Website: apple
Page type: store-pickup
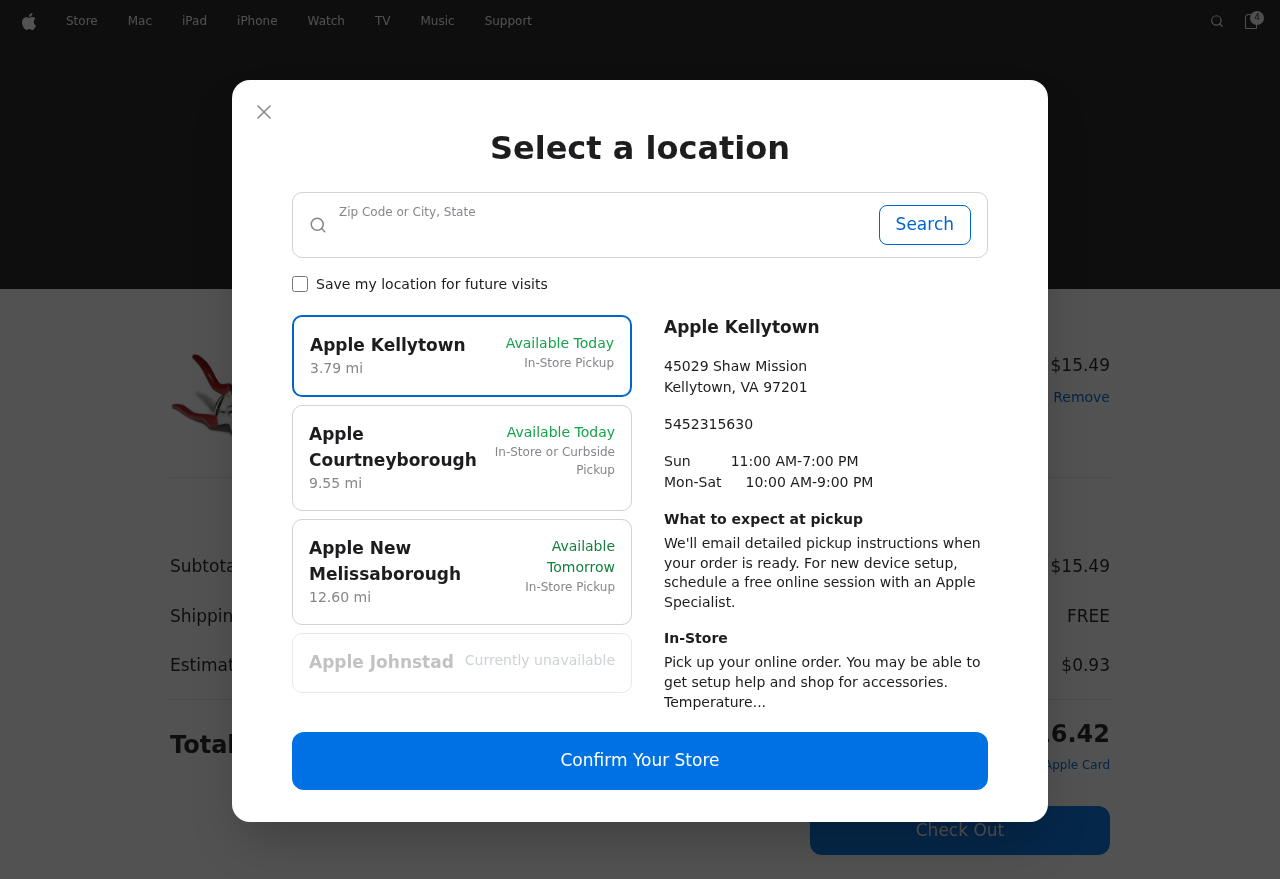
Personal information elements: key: PII_CITY_STATE
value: New Gregory, VA
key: PII_LOCATION1_CITY
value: Apple Kellytown
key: PII_LOCATION1_CITY_STATE_ZIP
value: Kellytown, VA 97201
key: PII_LOCATION1_STREET
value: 45029 Shaw Mission
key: PII_LOCATION2_CITY
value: Apple Courtneyborough
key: PII_LOCATION3_CITY
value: Apple New Melissaborough
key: PII_LOCATION4_CITY
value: Apple Johnstad
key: PII_PHONE
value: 5452315630
Product elements: key: PRODUCT1_NAME
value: Strathwood 8-Inch Pruner with Pouch
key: PRODUCT1_PRICE
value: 15.49
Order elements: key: ORDER_NUM_ITEMS
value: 4
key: ORDER_TOTAL
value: $16.42
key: ORDER_SUBTOTAL
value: $15.49
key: ORDER_SHIPPING_COST
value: FREE
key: ORDER_TAX
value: $0.93
Search elements: key: SEARCH_CITY_STATE
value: New Gregory, VA